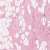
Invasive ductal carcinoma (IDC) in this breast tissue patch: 0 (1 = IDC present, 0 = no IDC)